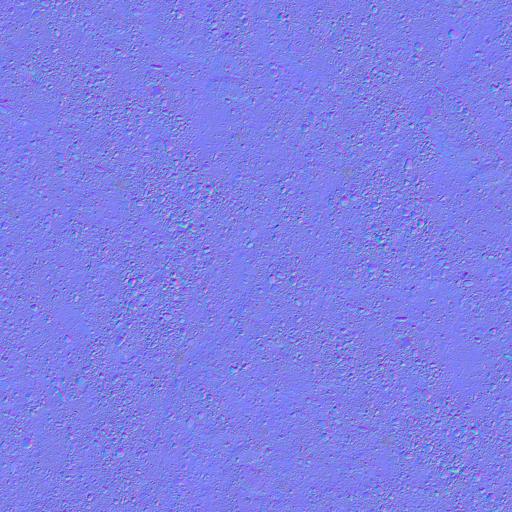
dirt dirty gravel pebbles sand